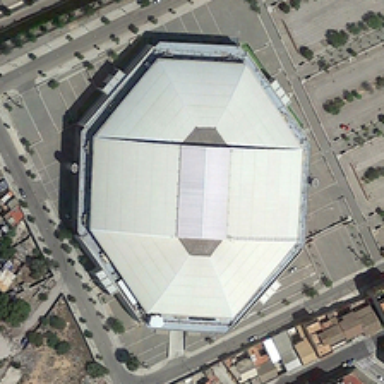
There is a white building in the center of the land .